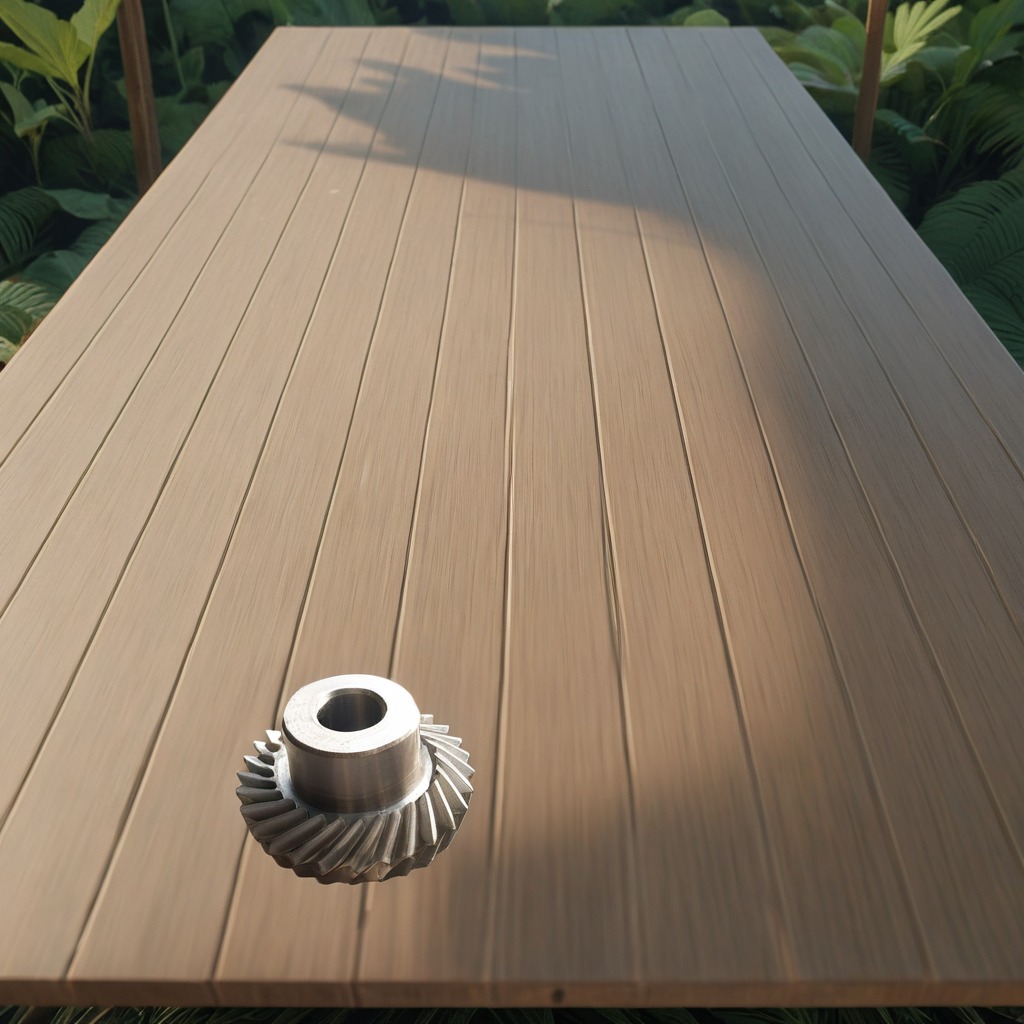
A steel gear with teeth lies on a wooden table inside a jungle field workshop tent.